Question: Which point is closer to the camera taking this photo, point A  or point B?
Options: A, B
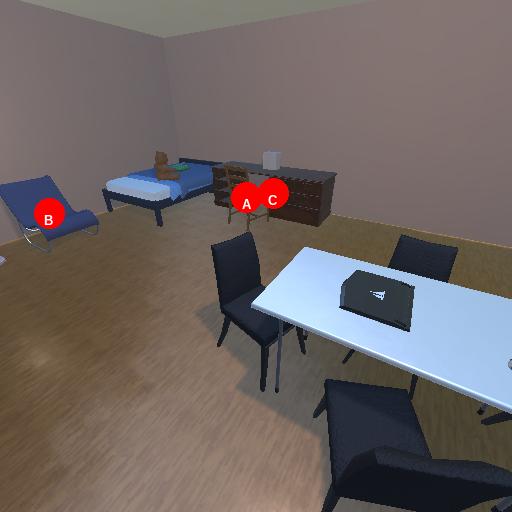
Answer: A